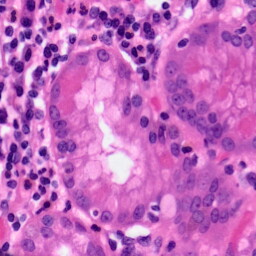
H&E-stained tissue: Pancreatic